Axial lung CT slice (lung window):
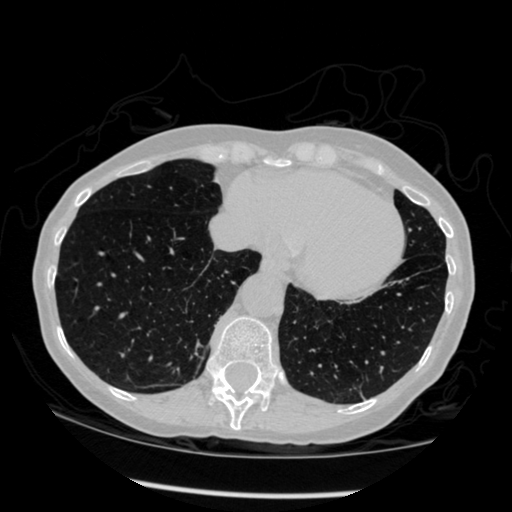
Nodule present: no